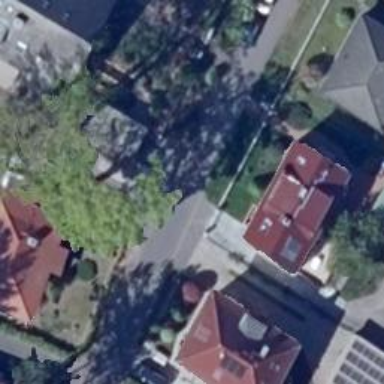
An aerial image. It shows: Living street.